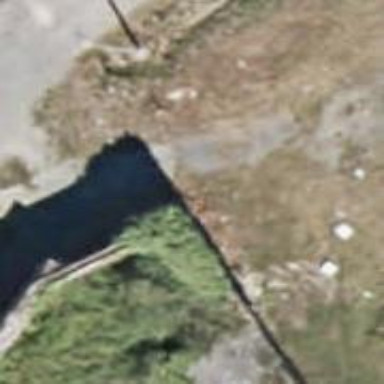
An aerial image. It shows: Wall is shown in the image.